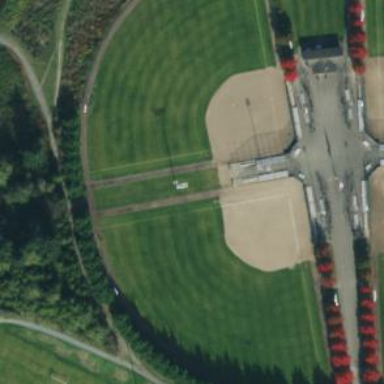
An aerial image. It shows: Baseball pitch for leisure land.